Question: I have a view like below.

there is a column named "Durum". I set the record's value to online or offline with this. I change this value on this page. When I click online image, it becomes offline. I make this using ajax like below:
'''
@foreach(var item in Model)
{
........
........
@if (item.Online == true)
{<img id="img_online_@item.Id" src="/Areas/Admin/Content/images/icons/online.png" class="cursorpointer" title="Offline yap" onclick="SetOnlineStatus('/Bank/EditStatus',@item.Id)" />}
else{<img id="img_online_@item.Id" src="/Areas/Admin/Content/images/icons/offline.png" class="cursorpointer" title="Online yap" onclick="SetOnlineStatus('/Bank/EditStatus',@item.Id)" />}
}
'''
I write above code every page. So I want to put this online/offline part to the partial view.
I want to put this online/offline state to a partial view. I need to send Id and Online values to partial. I tried to send two parmeter to partial view, but I could not. Can anyone giv me an idea about this issue?
thanks.
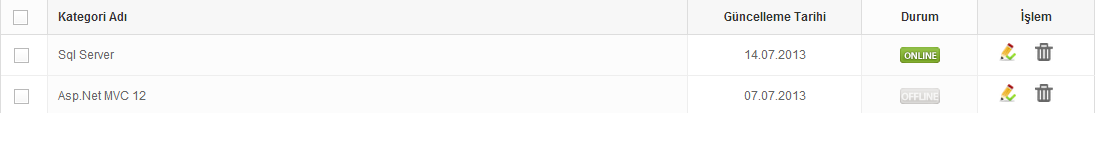
Answer: In your view:
'''
@Html.Partial("NamePartialView", item)
'''
In your partial view:
'''
@model YourNameSpace.Item
@{
var id = Mode.Online ? Mode.kId : Mode.Id;
var idTag = string.Format("img_online_{0}", id);
var title = Mode.Online ? "Onffline yap" : "Online yap";
var srcimg = string.Format("/Areas/Admin/Content/images/icons/{0}", Mode.Online ? "online.png" : "offline.png");
}
<img id="@idTag" src="@srcimg"
class="cursorpointer" title="@title"
onclick="SetOnlineStatus('/Bank/EditStatus', @id)" />
'''
'''
@foreach(var item in Model)
{
Html.Partial("NamePartialView", item);
}
'''